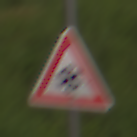
Verkehrszeichen: SchneeOderEisglaette
Umgebung: Outdoor, RoadRail
Tageszeit: Midday
Wetter: PartlyCloudy
Licht: Natural
Jahreszeit: NotSpecified
Kontrast: HighContrast